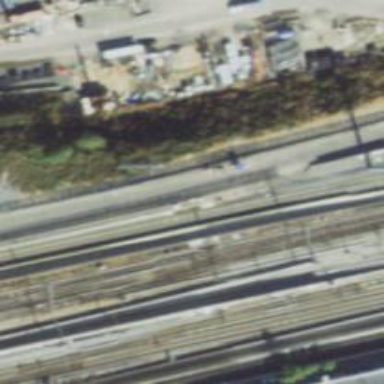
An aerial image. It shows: Electrified railway line.